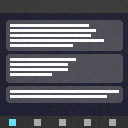
Screen state: on